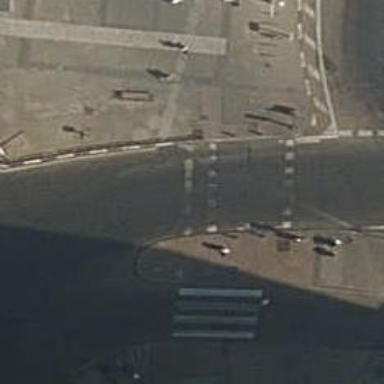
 there are traffic signals and zebra crossing."